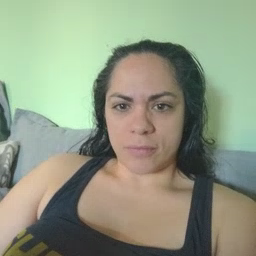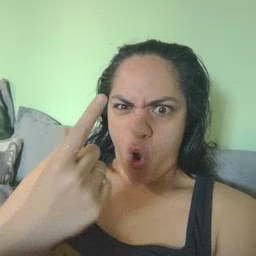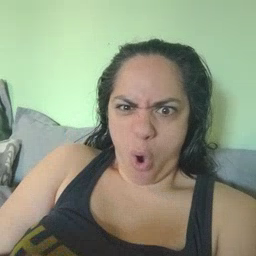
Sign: go